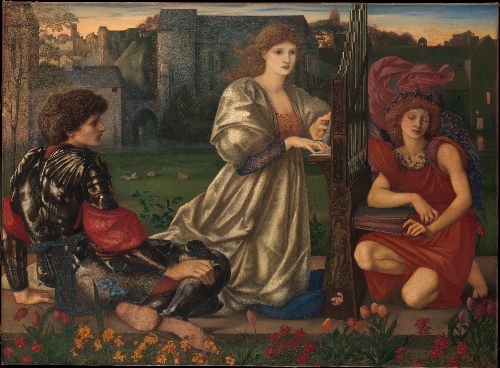
Title: The Love Song
Artist: Sir Edward Burne-Jones
Artist bio: British, Birmingham 1833–1898 Fulham
Date: 1868–77
Object type: Painting
Classification: Paintings
Medium: Oil on canvas
Dimensions: 45 x 61 3/8 in. (114.3 x 155.9 cm)
Department: European Paintings
Credit line: The Alfred N. Punnett Endowment Fund, 1947
Accession year: 1947
Repository: Metropolitan Museum of Art, New York, NY
Tags: Musical Instruments|Armor|Men|Women